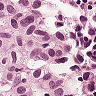
Metastatic tissue present: yes